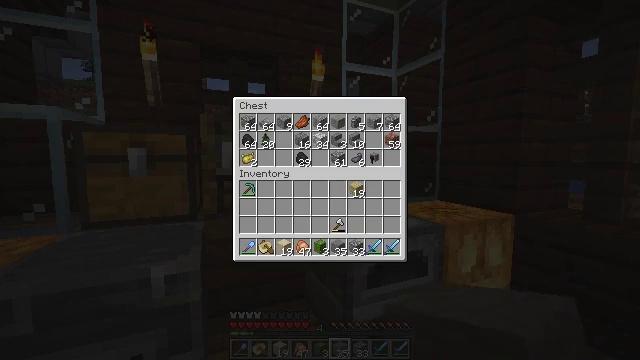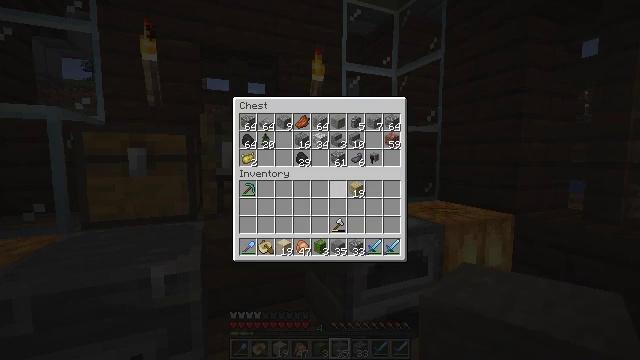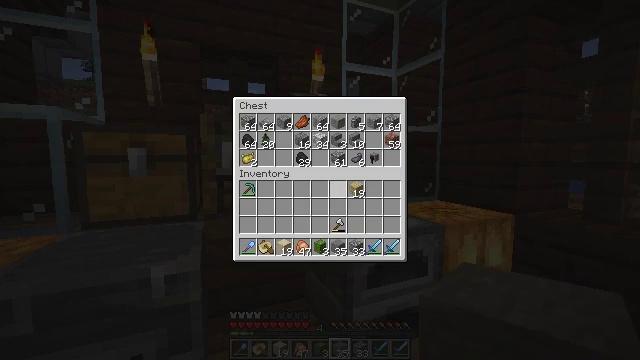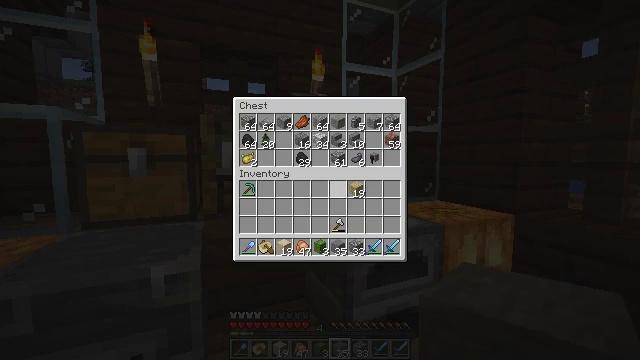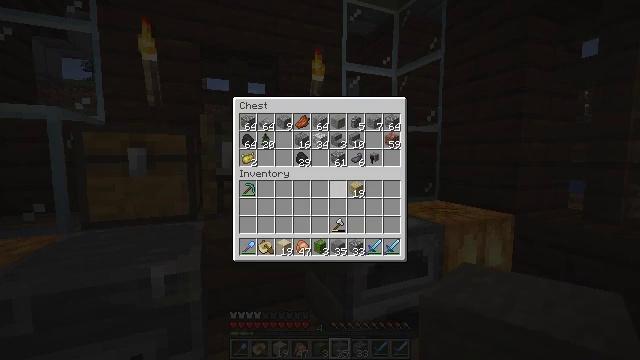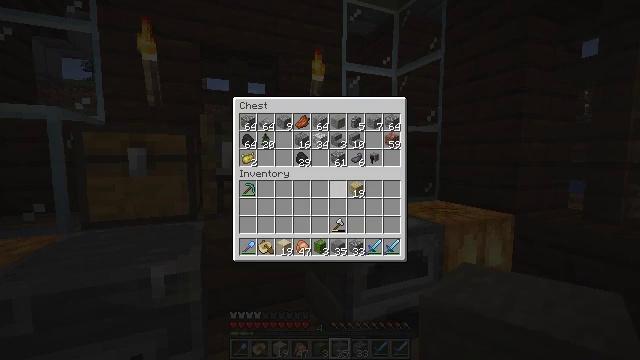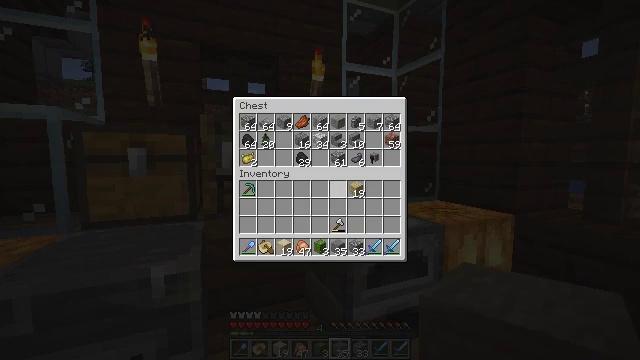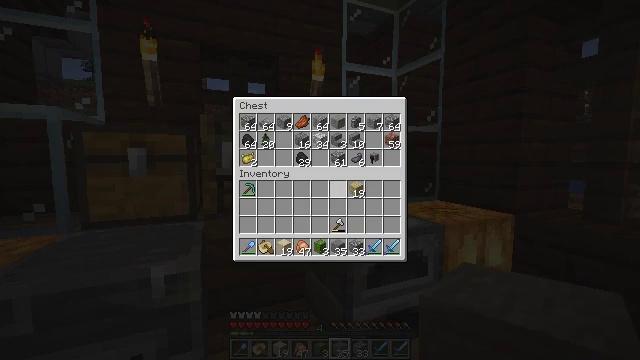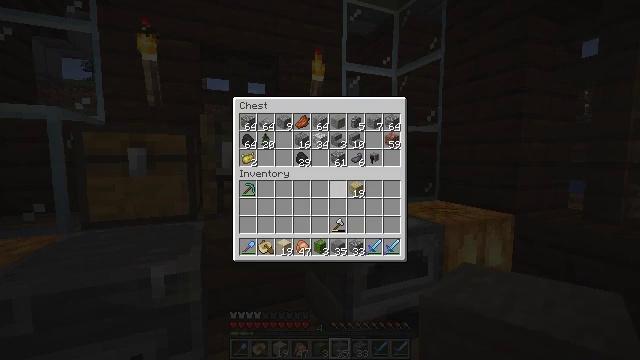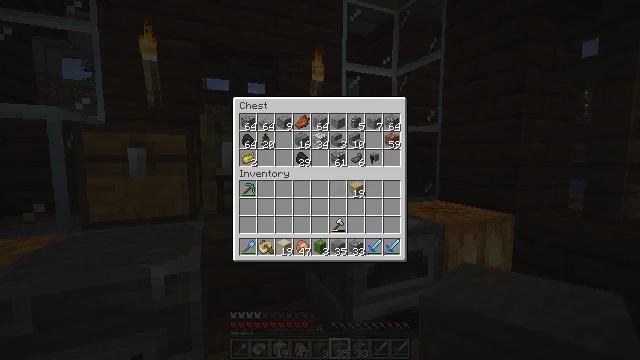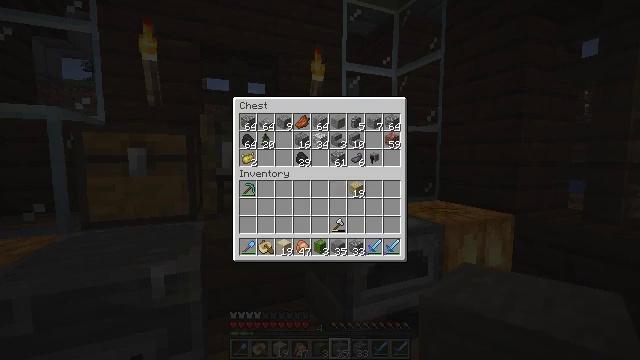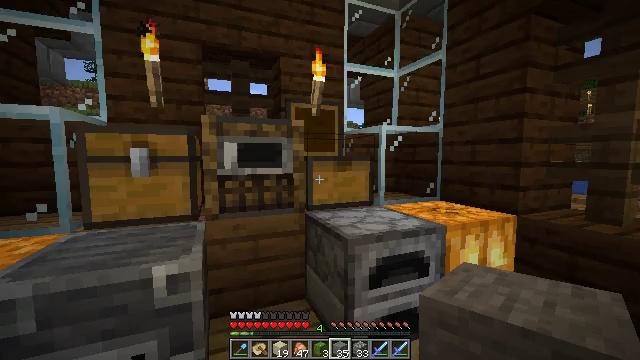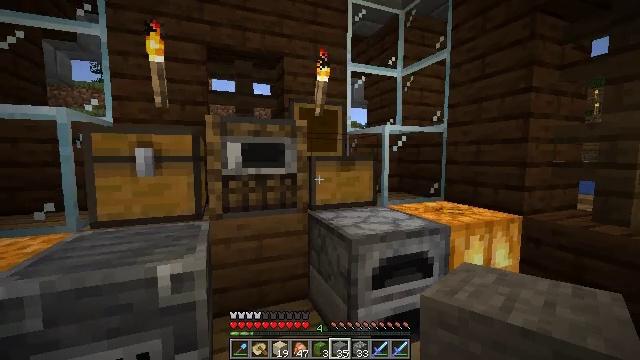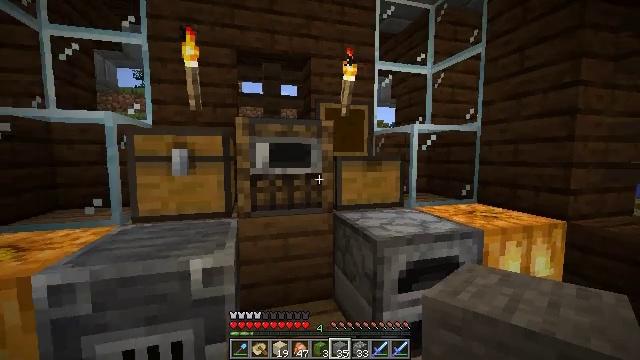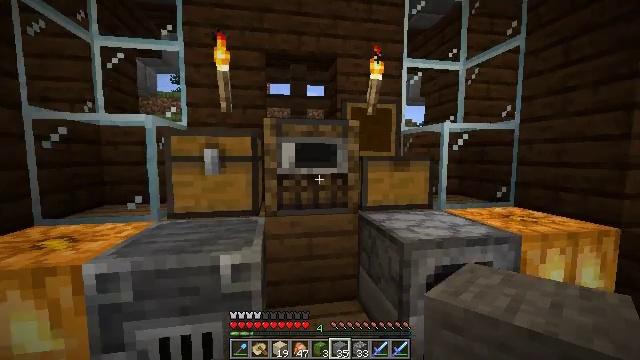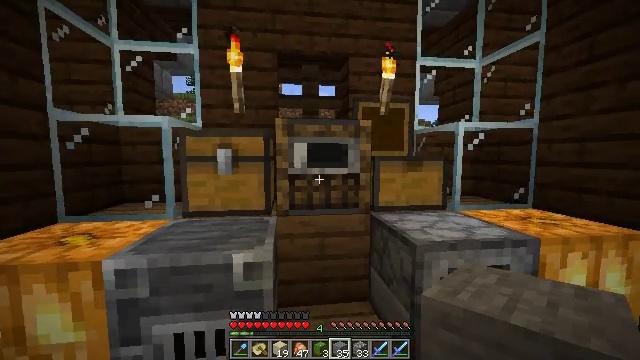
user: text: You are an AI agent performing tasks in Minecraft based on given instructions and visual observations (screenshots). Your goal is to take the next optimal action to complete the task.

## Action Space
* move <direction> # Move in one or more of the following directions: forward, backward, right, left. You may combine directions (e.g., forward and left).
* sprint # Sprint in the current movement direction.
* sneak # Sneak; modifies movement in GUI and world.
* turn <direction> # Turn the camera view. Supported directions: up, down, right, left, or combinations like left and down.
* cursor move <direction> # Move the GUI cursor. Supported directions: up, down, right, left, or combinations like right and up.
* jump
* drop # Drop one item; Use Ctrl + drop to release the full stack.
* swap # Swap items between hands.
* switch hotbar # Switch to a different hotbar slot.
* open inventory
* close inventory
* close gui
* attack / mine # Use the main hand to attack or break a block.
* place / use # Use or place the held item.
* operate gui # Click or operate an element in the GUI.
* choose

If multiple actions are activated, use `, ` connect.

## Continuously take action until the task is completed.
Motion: motion action
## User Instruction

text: Mine the sweet berry bush.
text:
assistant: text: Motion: cursor move right
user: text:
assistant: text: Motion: no_op
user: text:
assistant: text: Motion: no_op
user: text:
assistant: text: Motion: no_op
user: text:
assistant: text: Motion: no_op
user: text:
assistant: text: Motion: no_op
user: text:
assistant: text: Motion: no_op
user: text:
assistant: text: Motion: no_op
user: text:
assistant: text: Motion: no_op
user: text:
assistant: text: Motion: no_op
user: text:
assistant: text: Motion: no_op
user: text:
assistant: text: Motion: no_op
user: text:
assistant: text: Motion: turn left
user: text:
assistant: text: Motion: turn left
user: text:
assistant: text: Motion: turn left
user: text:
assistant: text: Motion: use / place
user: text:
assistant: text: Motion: use / place
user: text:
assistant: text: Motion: use / place
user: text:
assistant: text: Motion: use / place
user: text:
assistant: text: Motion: no_op
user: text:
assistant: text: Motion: no_op
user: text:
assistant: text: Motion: no_op
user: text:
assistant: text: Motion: no_op
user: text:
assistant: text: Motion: no_op
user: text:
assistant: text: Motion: no_op
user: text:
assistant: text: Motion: no_op
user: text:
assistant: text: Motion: no_op
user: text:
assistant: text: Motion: no_op
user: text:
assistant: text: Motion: no_op
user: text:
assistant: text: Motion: no_op